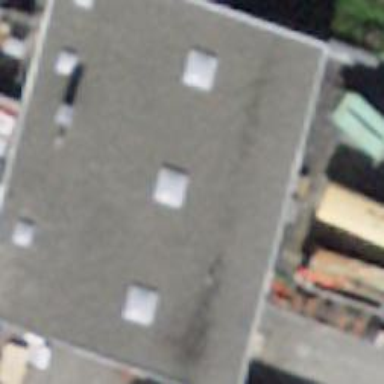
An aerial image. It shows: Flat-roofed building.